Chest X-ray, AP view. Patient: 57 years old, sex M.
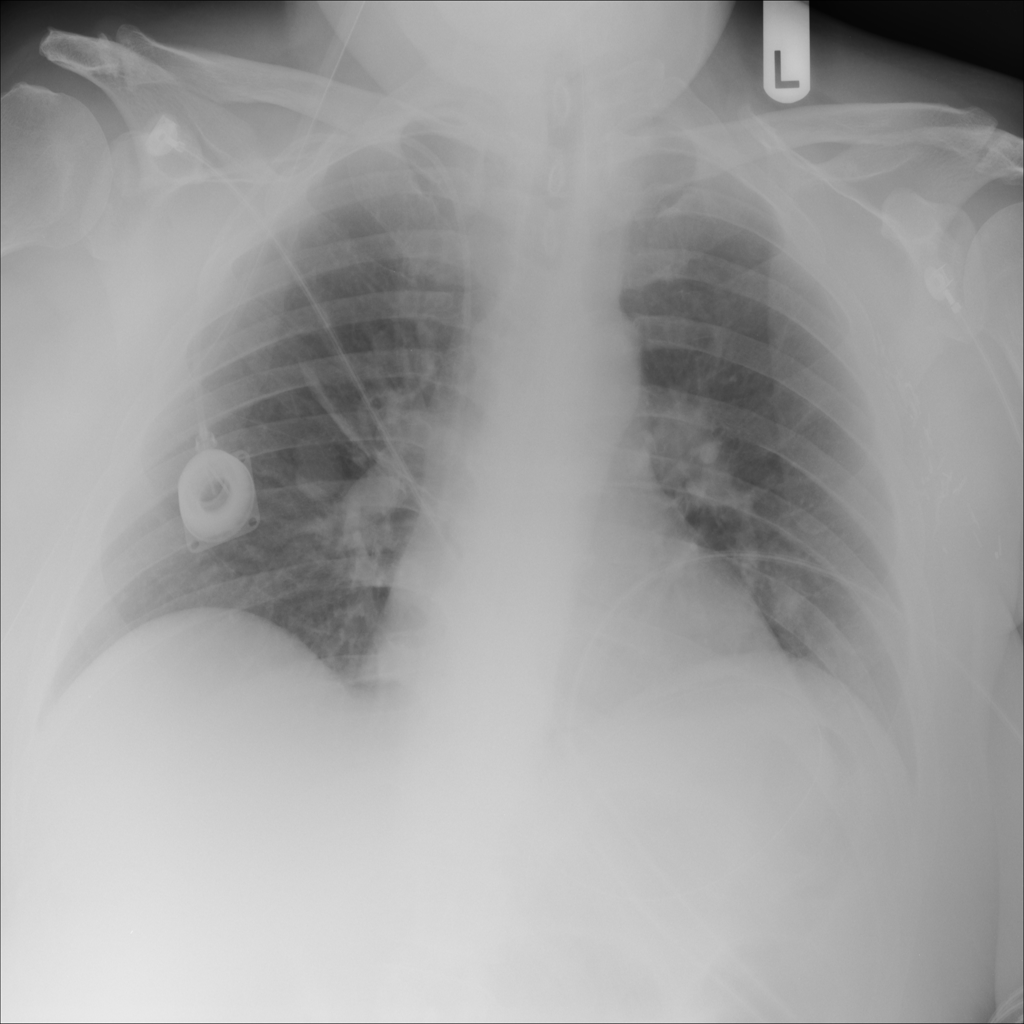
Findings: Nodule